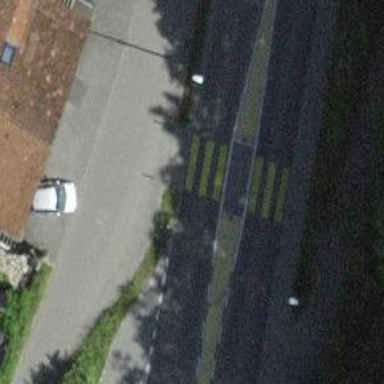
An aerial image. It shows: Uncontrolled zebra crossing on the road.